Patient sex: M
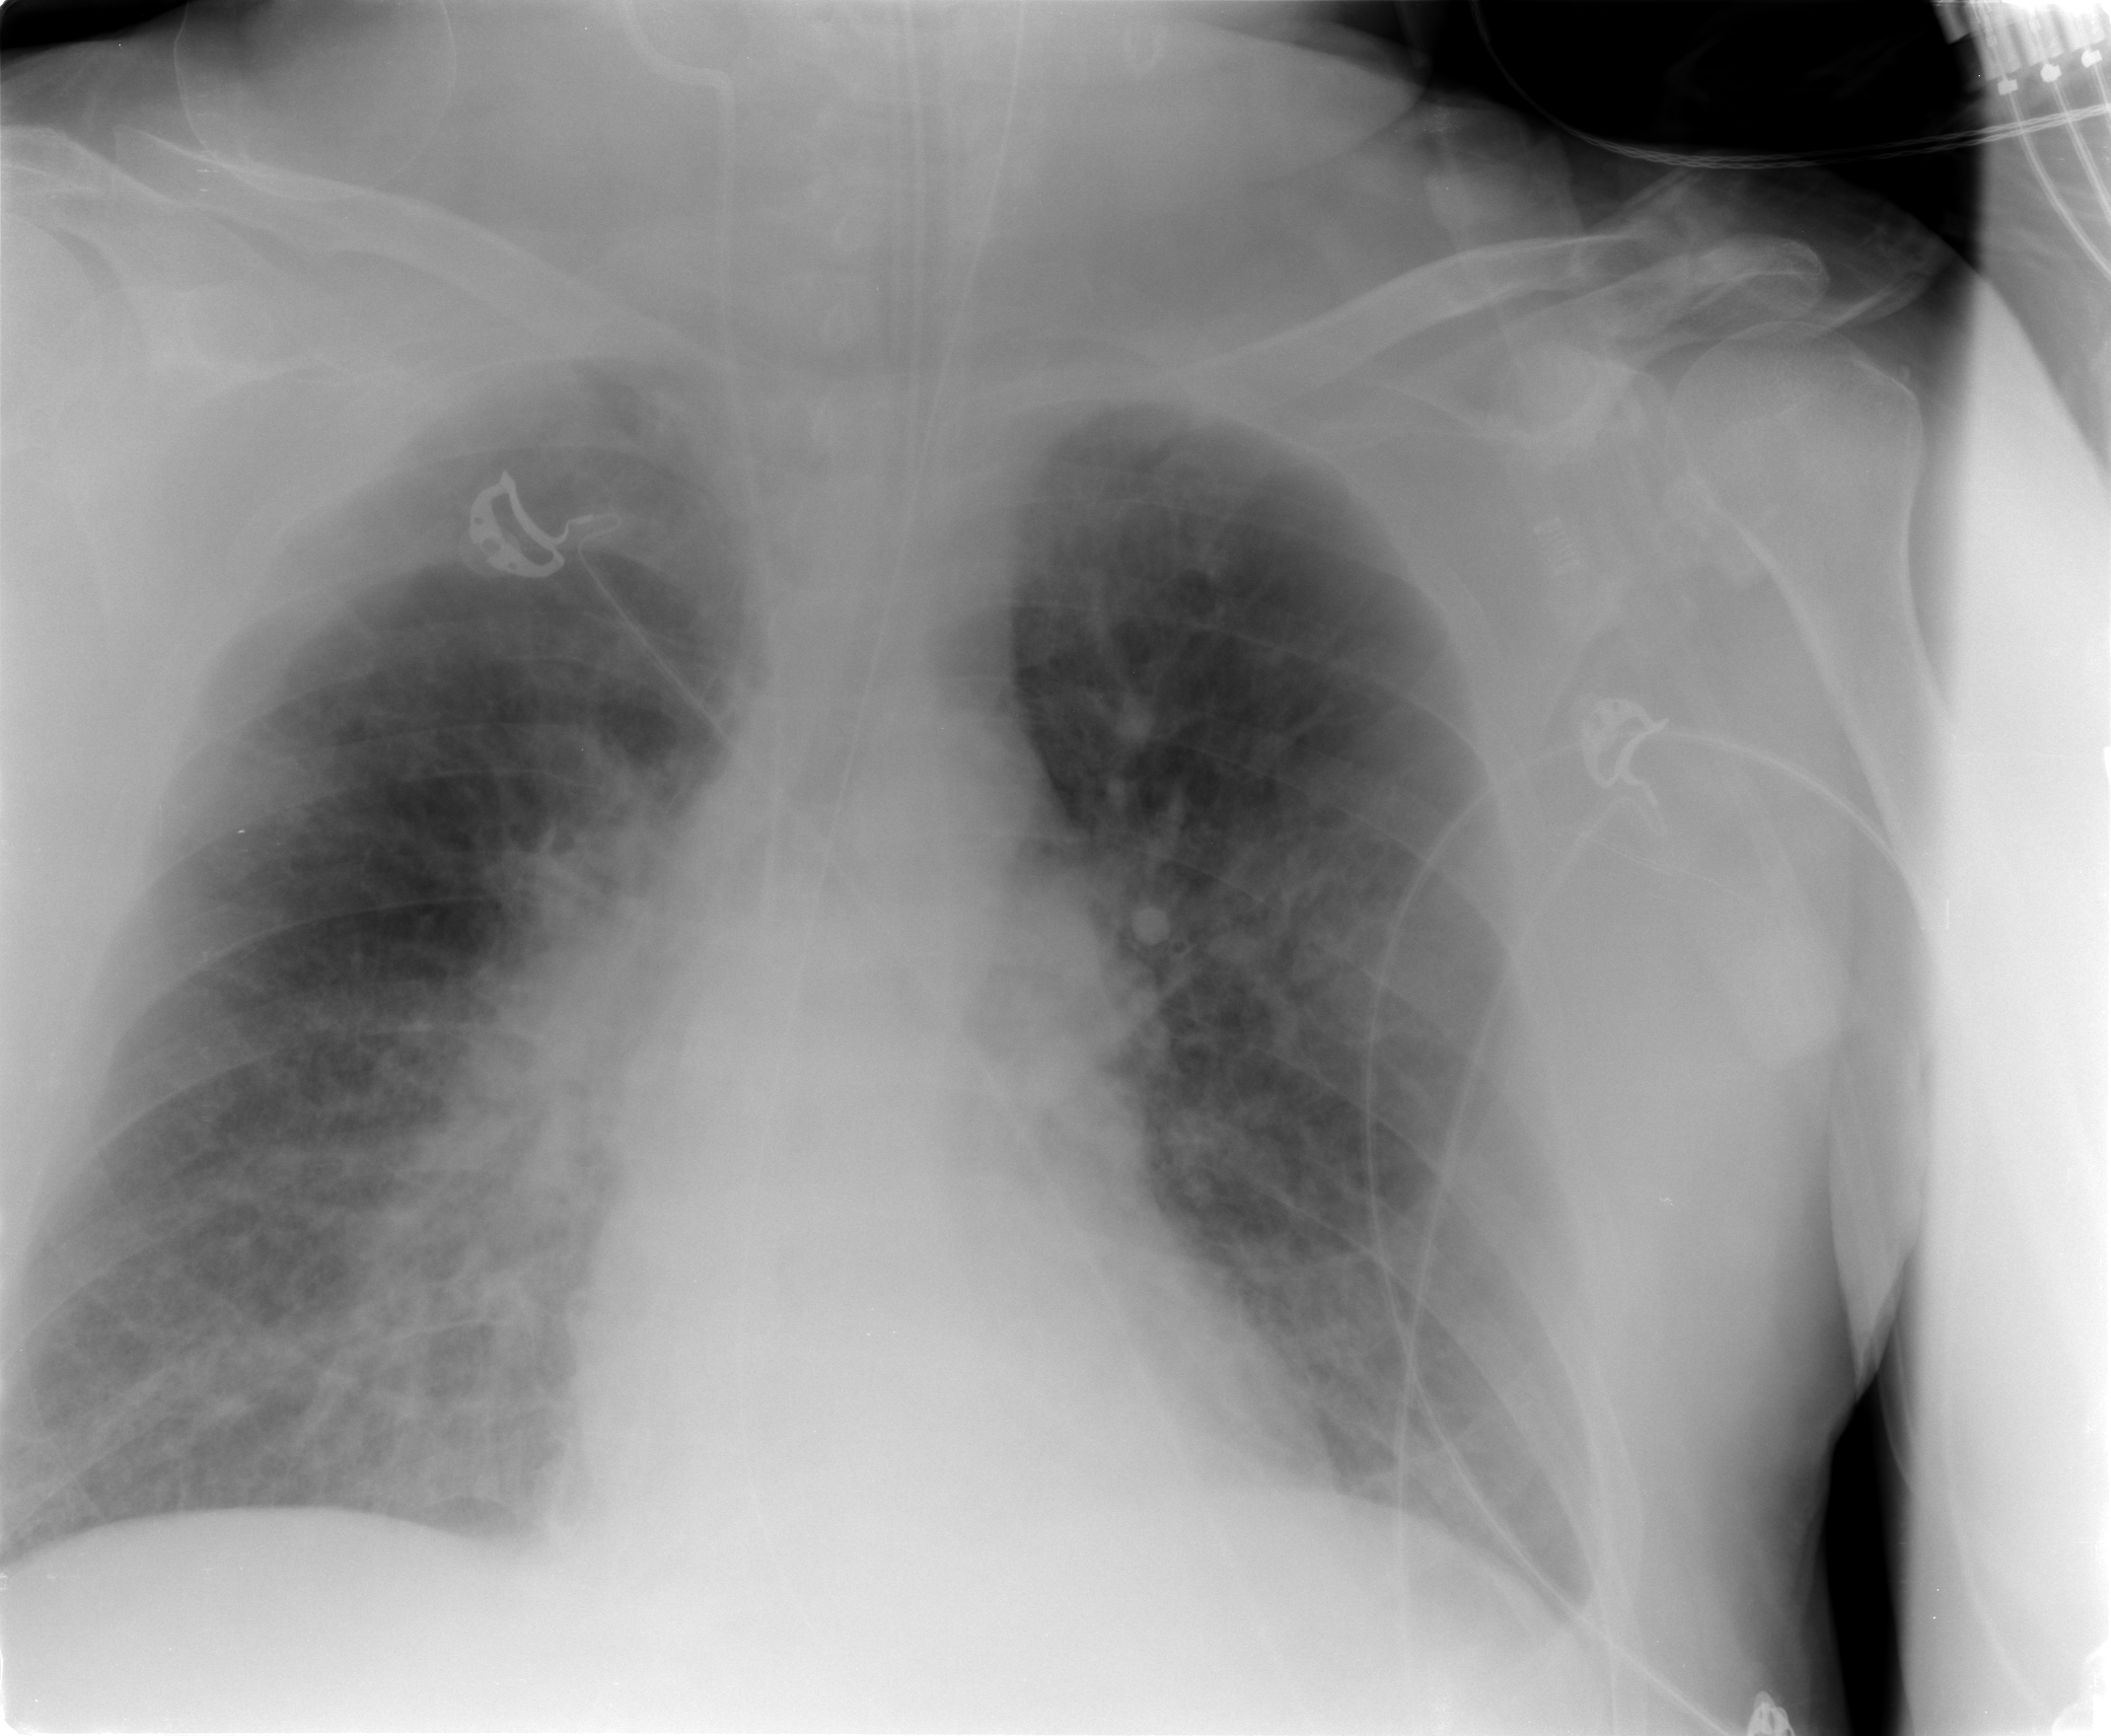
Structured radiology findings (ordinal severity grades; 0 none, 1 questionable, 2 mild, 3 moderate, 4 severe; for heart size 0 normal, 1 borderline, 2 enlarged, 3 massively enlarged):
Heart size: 0
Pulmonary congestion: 2
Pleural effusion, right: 0
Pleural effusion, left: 1
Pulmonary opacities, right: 2
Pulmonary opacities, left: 1
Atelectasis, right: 2
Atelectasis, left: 2